Question: I'm performing matrix multiplication with this simple algorithm. To be more flexible I used objects for the matricies which contain dynamicly created arrays.
Comparing this solution to my first one with static arrays it is 4 times slower. What can I do to speed up the data access? I don't want to change the algorithm.
'''
matrix mult_std(matrix a, matrix b) {
matrix c(a.dim(), false, false);
for (int i = 0; i < a.dim(); i++)
for (int j = 0; j < a.dim(); j++) {
int sum = 0;
for (int k = 0; k < a.dim(); k++)
sum += a(i,k) * b(k,j);
c(i,j) = sum;
}
return c;
}
'''
---
---
I added the full source code below and tried some of your advices:
- 'k''j'- 'dim()''operator()()''inline'-
The performance is now nearly the same as it was in the old porgram. Maybe there should be a bit more improvement.
But I have another problem: I get a memory error in the function 'mult_strassen(...)'. Why?
'terminate called after throwing an instance of 'std::bad_alloc' what(): std::bad_alloc'
---
main.c <URL>
'c99 main.c -o matrix -O3'
---
matrix.h <URL>
matrix.cpp <URL>
main.cpp <URL>
'g++ main.cpp matrix.cpp -o matrix -O3'.
---
---
Here are some results. Comparison between standard algorithm (std), swapped order of j and k loop (swap) and blocked algortihm with block size 13 (block).

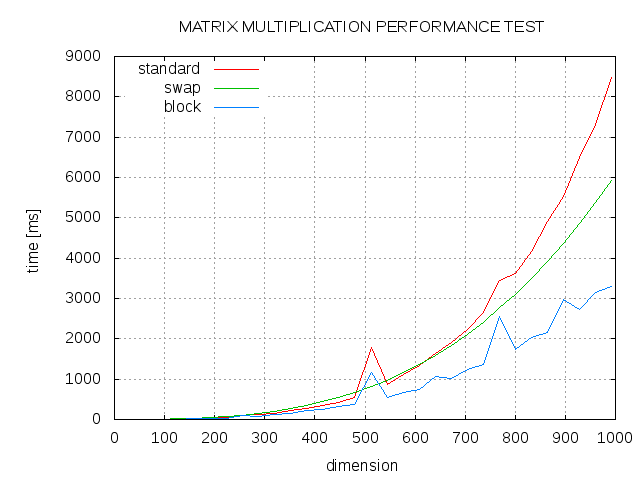
Answer: Pass the parameters by const reference to start with:
'''
matrix mult_std(matrix const& a, matrix const& b) {
'''
To give you more details we need to know the details of the other methods used.
And to answer why the original method is 4 times faster we would need to see the original method.
The problem is undoubtedly yours as this problem has been solved a million times before.
Also when asking this type of question provide compilable source with appropriate inputs so we can actually and see what is happening.
Without the code we are just guessing.
## Edit
After fixing the main bug in the original C code (a buffer over-run)
I have update the code to run the test side by side in a fair comparison:
'''
// INCLUDES -------------------------------------------------------------------
#include <stdlib.h>
#include <stdio.h>
#include <sys/time.h>
#include <time.h>
// DEFINES -------------------------------------------------------------------
// The original problem was here. The MAXDIM was 500. But we were using arrays
// that had a size of 512 in each dimension. This caused a buffer overrun that
// the dim variable and caused it to be reset to 0. The result of this was causing
// the multiplication loop to fall out before it had finished (as the loop was
// controlled by this global variable.
//
// Everything now uses the MAXDIM variable directly.
// This of course gives the C code an advantage as the compiler can optimize the
// loop explicitly for the fixed size arrays and thus unroll loops more efficiently.
#define MAXDIM 512
#define RUNS 10
// MATRIX FUNCTIONS ----------------------------------------------------------
class matrix
{
public:
matrix(int dim)
: dim_(dim)
{
data_ = new int[dim_ * dim_];
}
inline int dim() const {
return dim_;
}
inline int& operator()(unsigned row, unsigned col) {
return data_[dim_*row + col];
}
inline int operator()(unsigned row, unsigned col) const {
return data_[dim_*row + col];
}
private:
int dim_;
int* data_;
};
// ---------------------------------------------------
void random_matrix(int (&matrix)[MAXDIM][MAXDIM]) {
for (int r = 0; r < MAXDIM; r++)
for (int c = 0; c < MAXDIM; c++)
matrix[r][c] = rand() % 100;
}
void random_matrix_class(matrix& matrix) {
for (int r = 0; r < matrix.dim(); r++)
for (int c = 0; c < matrix.dim(); c++)
matrix(r, c) = rand() % 100;
}
template<typename T, typename M>
float run(T f, M const& a, M const& b, M& c)
{
float time = 0;
for (int i = 0; i < RUNS; i++) {
struct timeval start, end;
gettimeofday(&start, NULL);
f(a,b,c);
gettimeofday(&end, NULL);
long s = start.tv_sec * 1000 + start.tv_usec / 1000;
long e = end.tv_sec * 1000 + end.tv_usec / 1000;
time += e - s;
}
return time / RUNS;
}
// SEQ MULTIPLICATION ----------------------------------------------------------
int* mult_seq(int const(&a)[MAXDIM][MAXDIM], int const(&b)[MAXDIM][MAXDIM], int (&z)[MAXDIM][MAXDIM]) {
for (int r = 0; r < MAXDIM; r++) {
for (int c = 0; c < MAXDIM; c++) {
z[r][c] = 0;
for (int i = 0; i < MAXDIM; i++)
z[r][c] += a[r][i] * b[i][c];
}
}
}
void mult_std(matrix const& a, matrix const& b, matrix& z) {
for (int r = 0; r < a.dim(); r++) {
for (int c = 0; c < a.dim(); c++) {
z(r,c) = 0;
for (int i = 0; i < a.dim(); i++)
z(r,c) += a(r,i) * b(i,c);
}
}
}
// MAIN ------------------------------------------------------------------------
using namespace std;
int main(int argc, char* argv[]) {
srand(time(NULL));
int matrix_a[MAXDIM][MAXDIM];
int matrix_b[MAXDIM][MAXDIM];
int matrix_c[MAXDIM][MAXDIM];
random_matrix(matrix_a);
random_matrix(matrix_b);
printf("%d ", MAXDIM);
printf("%f
", run(mult_seq, matrix_a, matrix_b, matrix_c));
matrix a(MAXDIM);
matrix b(MAXDIM);
matrix c(MAXDIM);
random_matrix_class(a);
random_matrix_class(b);
printf("%d ", MAXDIM);
printf("%f
", run(mult_std, a, b, c));
return 0;
}
'''
The results now:
'''
$ g++ t1.cpp
$ ./a.exe
<PHONE>.900000
<PHONE>.800000
$ g++ -O3 t1.cpp
$ ./a.exe
512 284.900000
512 622.000000
'''
From this we see the C code is about twice as fast as the C++ code when fully optimized. I can not see the reason in the code.